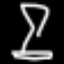
Label: hourglass